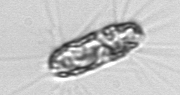
Label: Corethron_hystrix